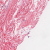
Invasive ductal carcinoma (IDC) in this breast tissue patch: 0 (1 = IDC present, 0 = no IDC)